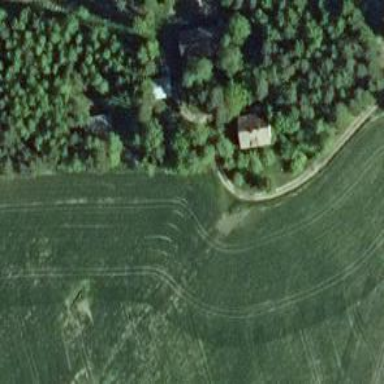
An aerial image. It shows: Farmyard in rural farm setting.